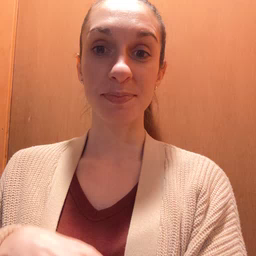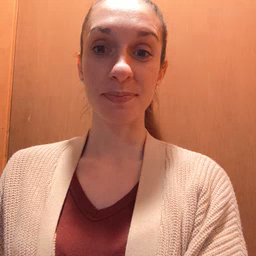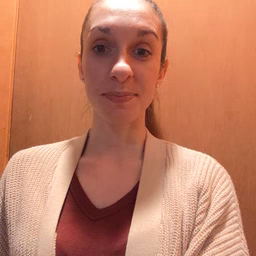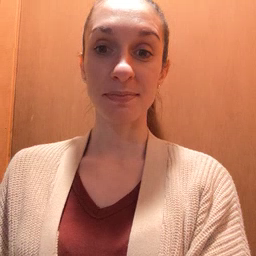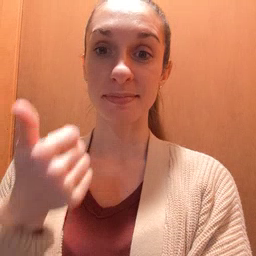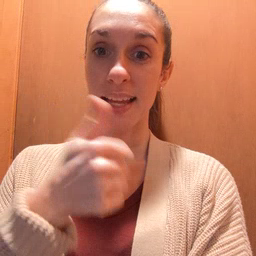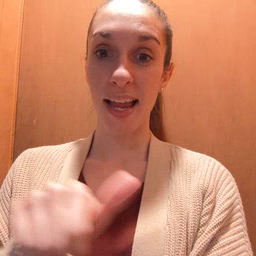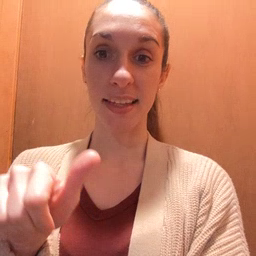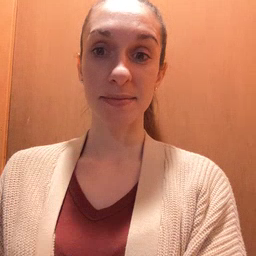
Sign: any